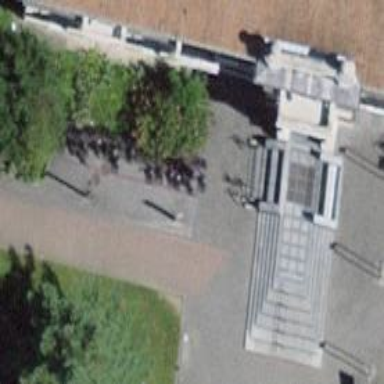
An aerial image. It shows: Bicycle rental facility.